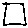
Label: square